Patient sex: F
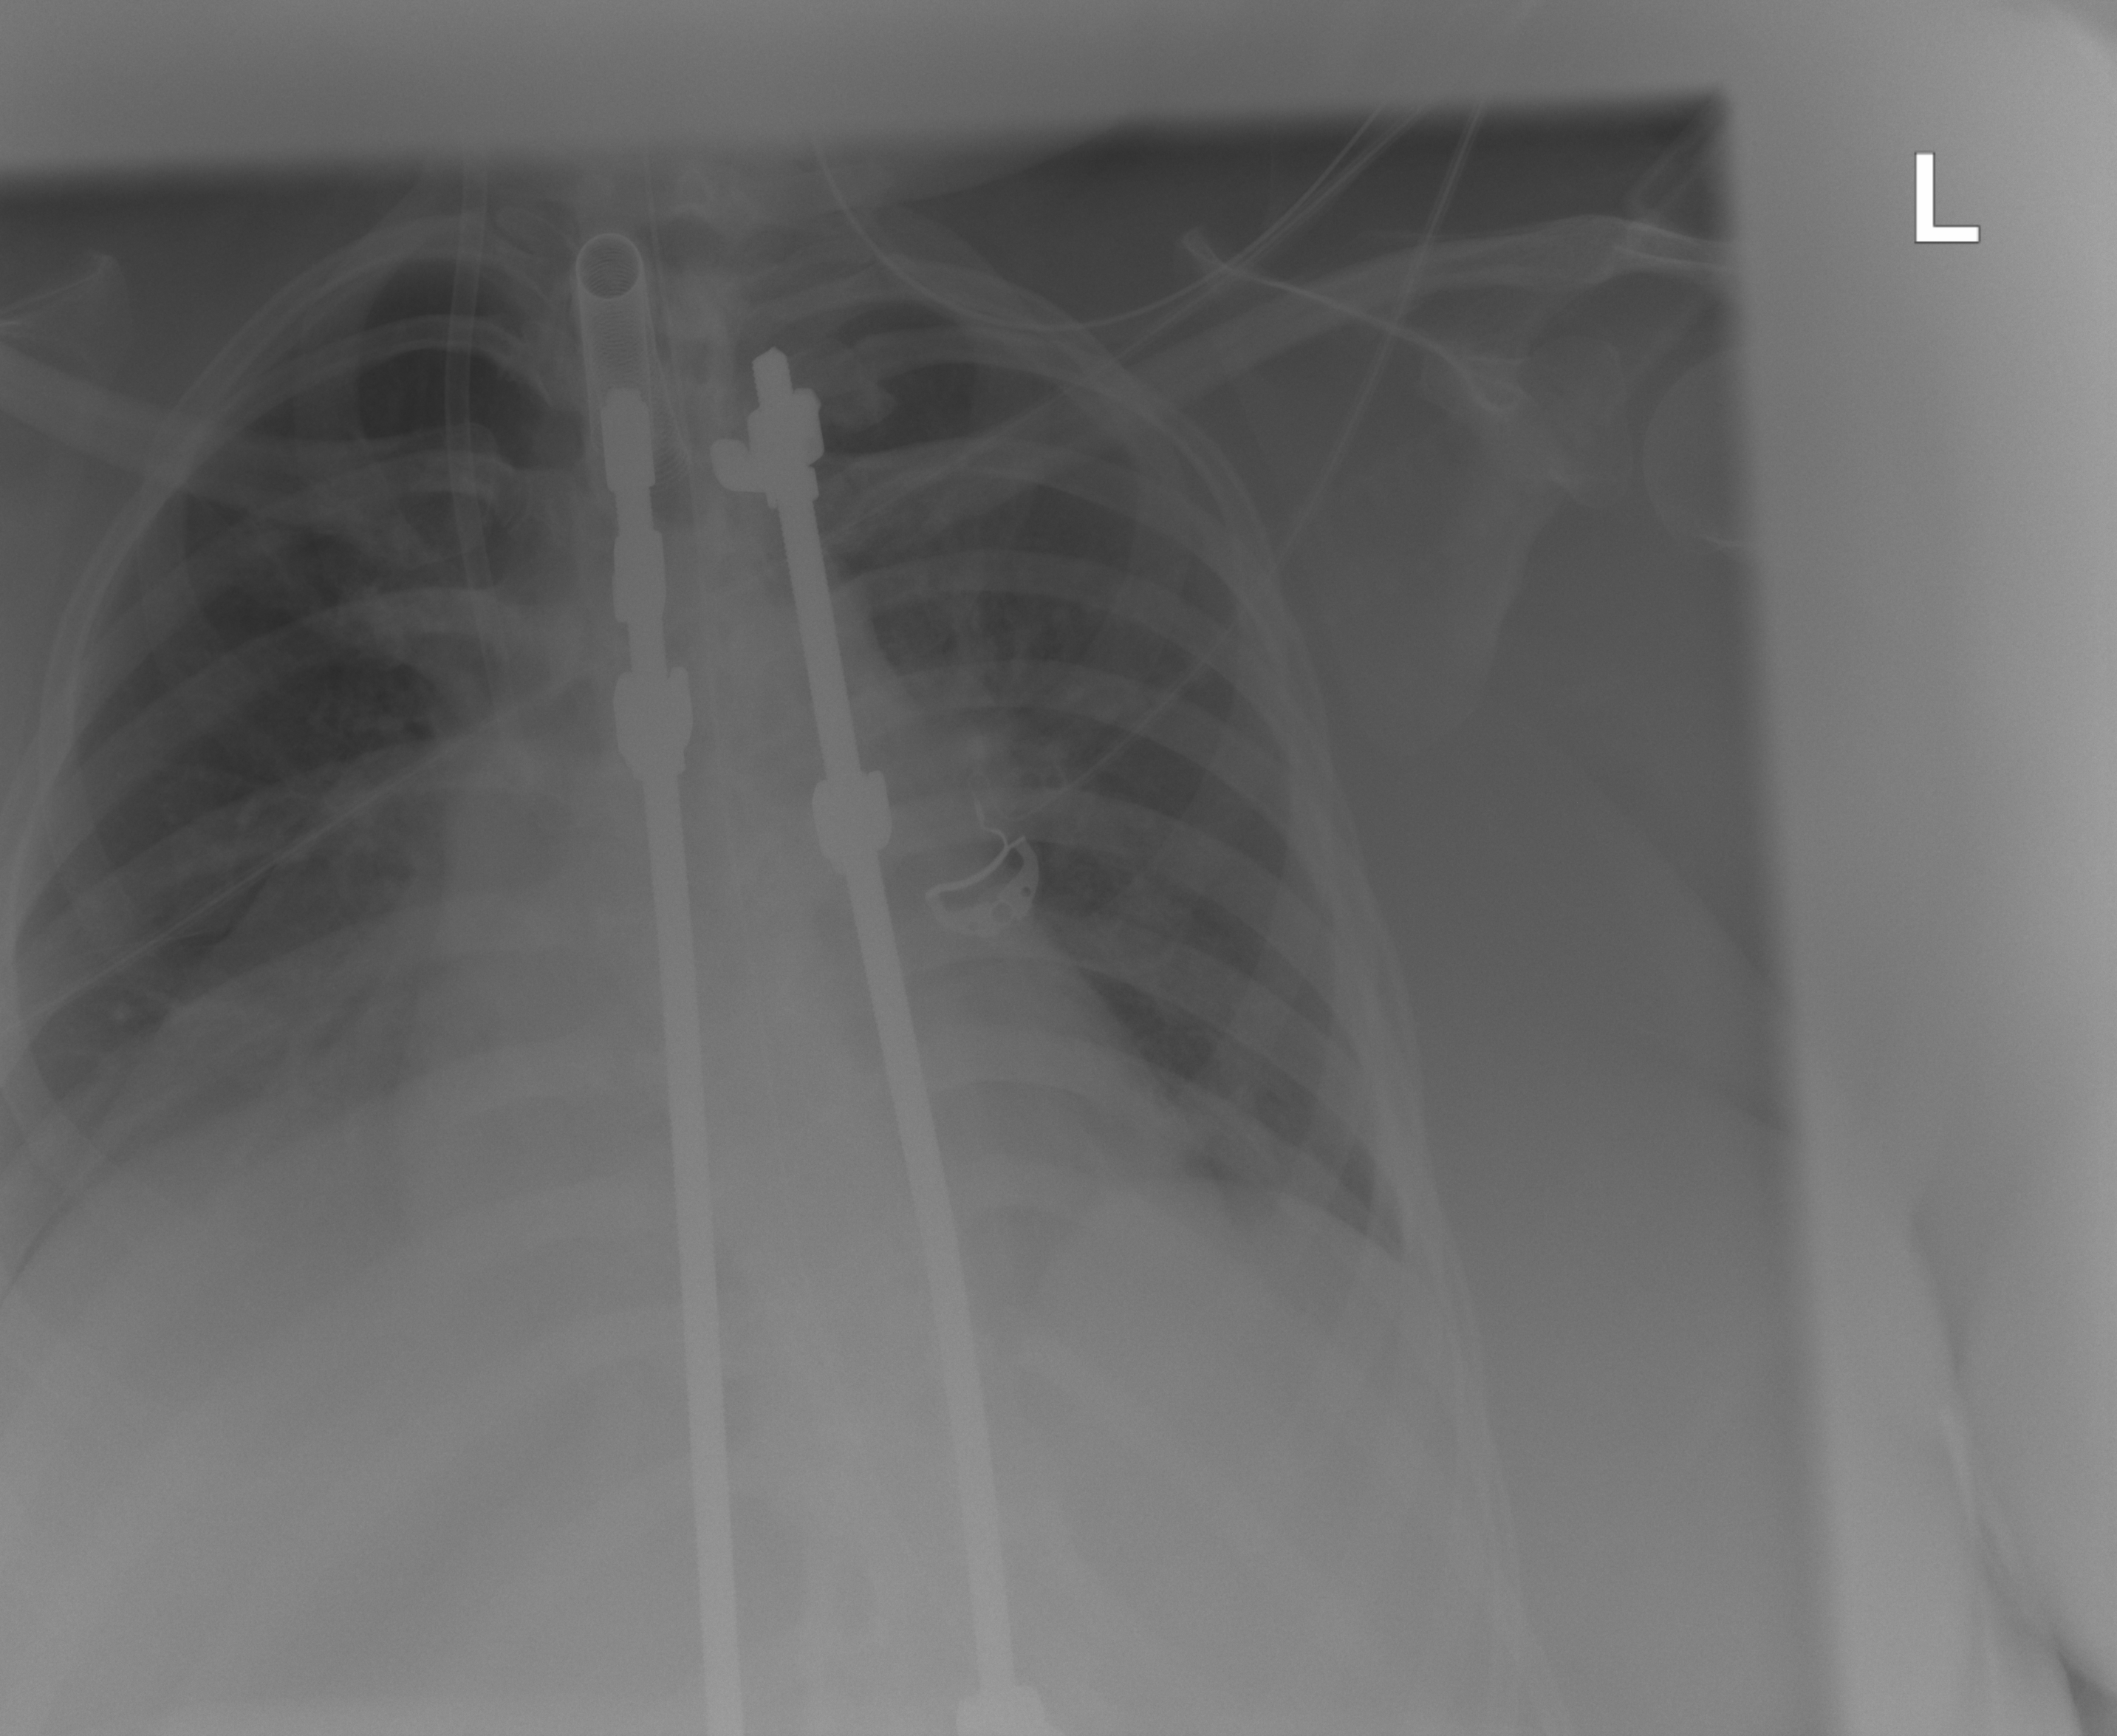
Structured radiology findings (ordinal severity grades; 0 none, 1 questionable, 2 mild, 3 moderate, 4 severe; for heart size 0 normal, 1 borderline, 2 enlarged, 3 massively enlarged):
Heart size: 2
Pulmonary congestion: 0
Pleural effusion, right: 0
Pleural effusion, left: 0
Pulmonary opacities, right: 0
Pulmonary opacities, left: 0
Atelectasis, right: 2
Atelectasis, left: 0